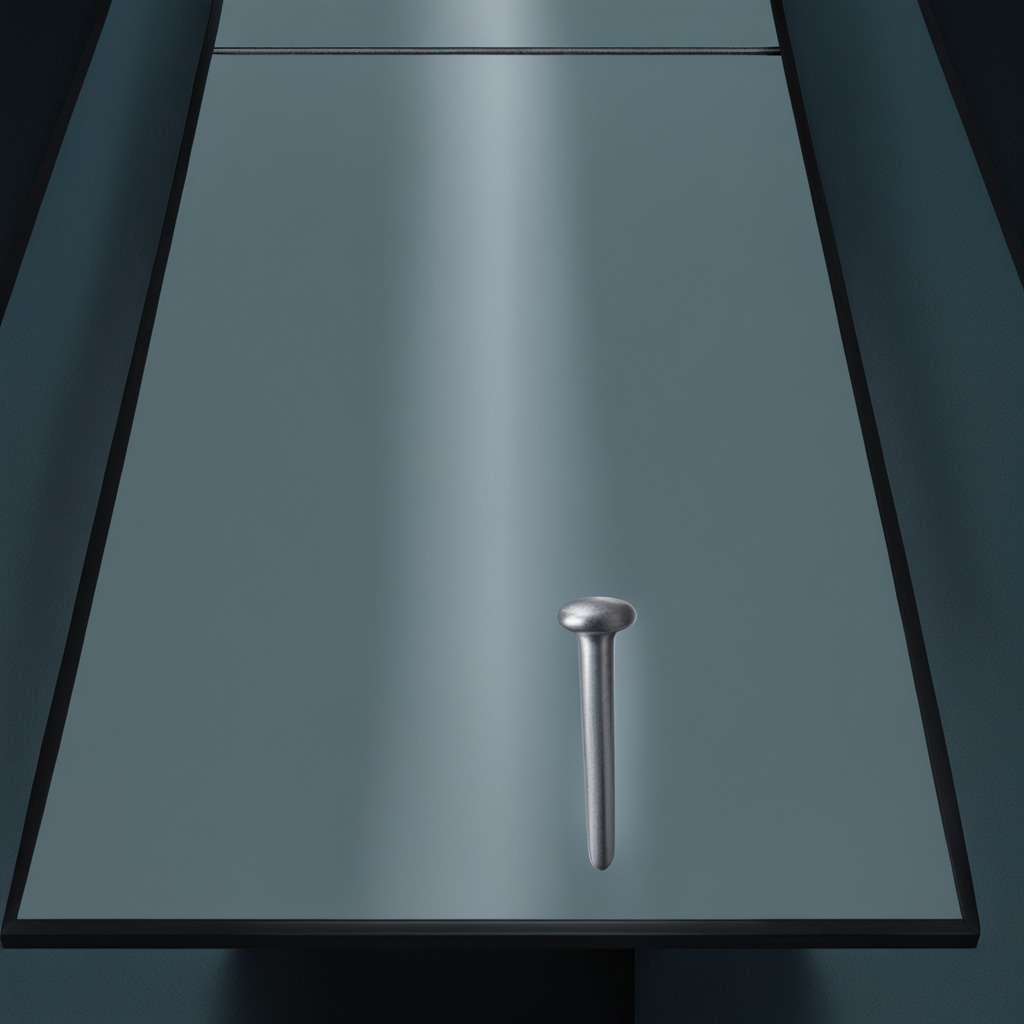
An iron nail is lying on the table.